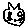
Label: cat